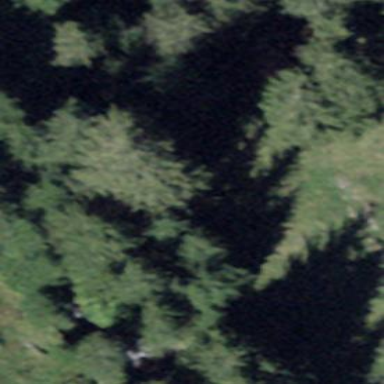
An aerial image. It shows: Forest area.